Question: I want to write a "Did you mean" algorithm.
I have a set of words (Just like git commands such as , , ).
I need to give suggestions whenever users are entering a word out of the set of words.
All above details are background of my question :)

I want to copy ;) the code used in the git to implement 'Did you mean' algorithm to accomplish my task.
Do you know the location of the git-source-file containing the 'Did you mean' algorithm ?
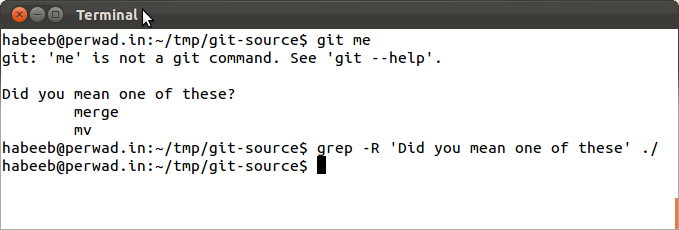
Answer: The relevant code is in <URL>.